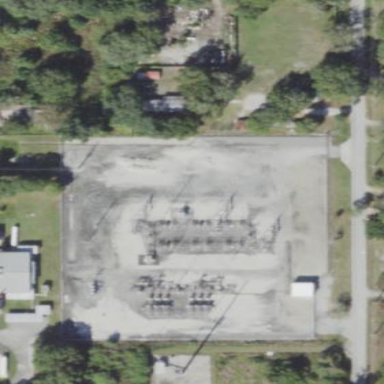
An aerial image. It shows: Outdoor distribution level power substation.